Field crop: tomato
Growth stage: 1
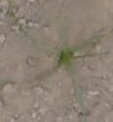
Species: cyperus